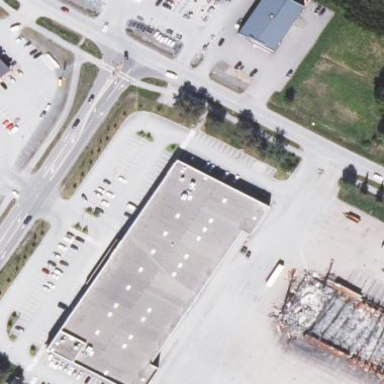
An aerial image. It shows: Commercial building.